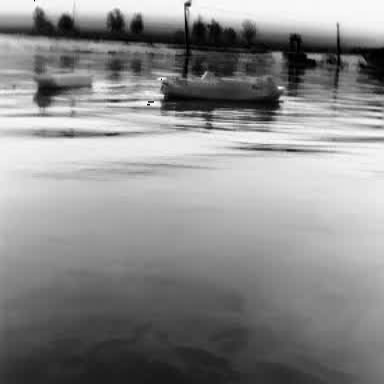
There is a container_ship in the infrared image.